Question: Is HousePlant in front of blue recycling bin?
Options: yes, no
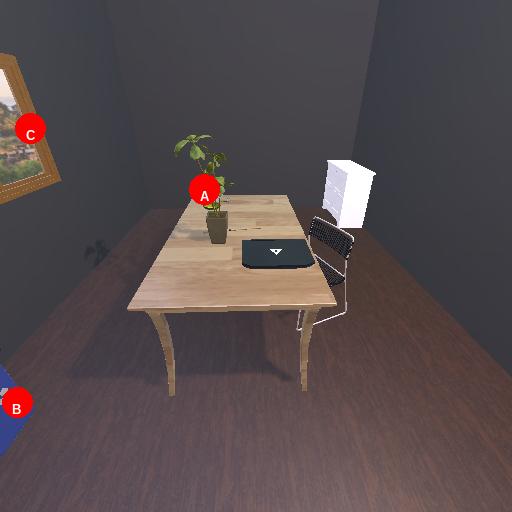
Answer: yes